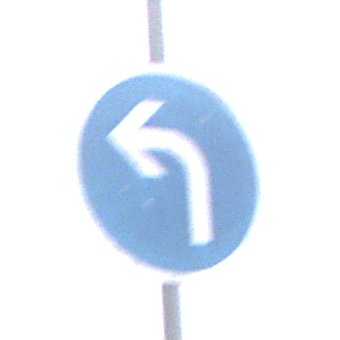
Verkehrszeichen: VorgeschriebeneFahrtrichtungLinks
Umgebung: Outdoor, Nature
Tageszeit: MorningAfternoon
Wetter: Overcast
Licht: Natural
Jahreszeit: NotSpecified
Kontrast: LowContrast